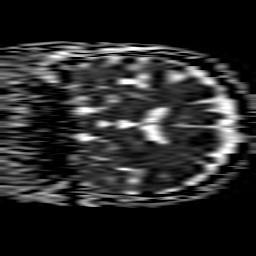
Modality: ADC
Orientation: coronal
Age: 76
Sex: female
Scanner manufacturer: philips
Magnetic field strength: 1.5 T
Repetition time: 3.648 s
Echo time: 0.09255 s